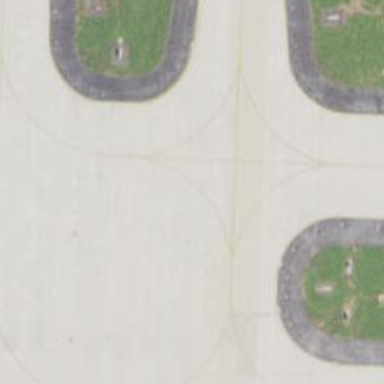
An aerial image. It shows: View of taxiway at the airport.